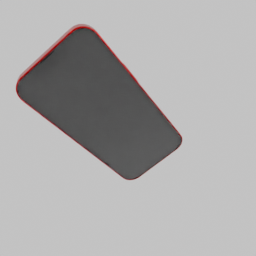
Label: electronics